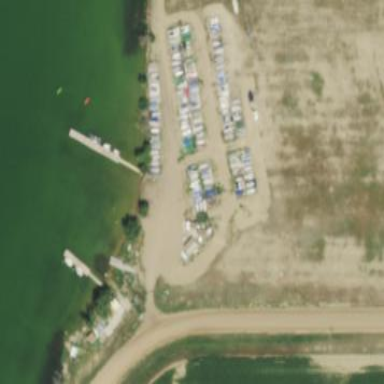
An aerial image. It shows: Boat storage area.